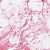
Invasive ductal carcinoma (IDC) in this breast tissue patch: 0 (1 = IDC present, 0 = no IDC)